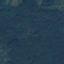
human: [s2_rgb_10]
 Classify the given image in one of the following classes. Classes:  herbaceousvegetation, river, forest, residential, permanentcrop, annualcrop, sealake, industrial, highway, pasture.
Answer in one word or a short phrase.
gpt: Forest